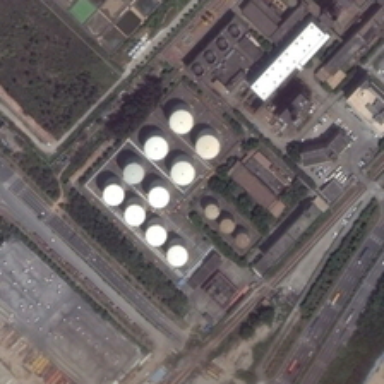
Behind the grey roof houses are rows of storagetanks .